Brain MRI, t1w sequence, axial 2D slice.
Patient: age 34, sex F, weight 95 kg, height 1.95 m
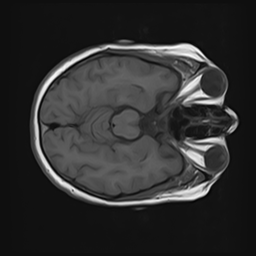